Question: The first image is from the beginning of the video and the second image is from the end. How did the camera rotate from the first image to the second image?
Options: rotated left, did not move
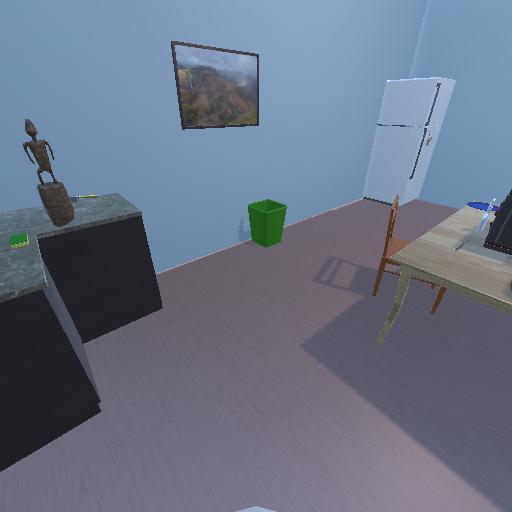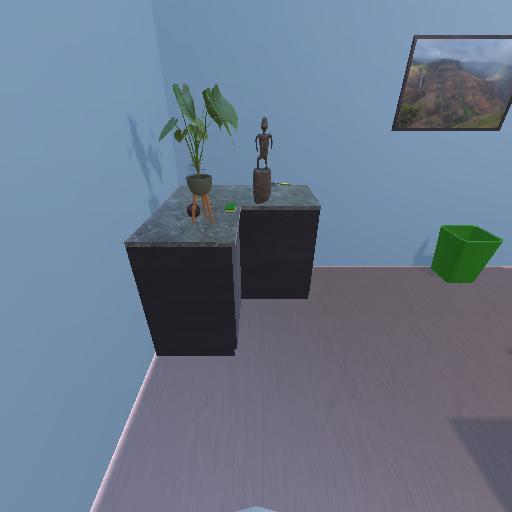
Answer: rotated left